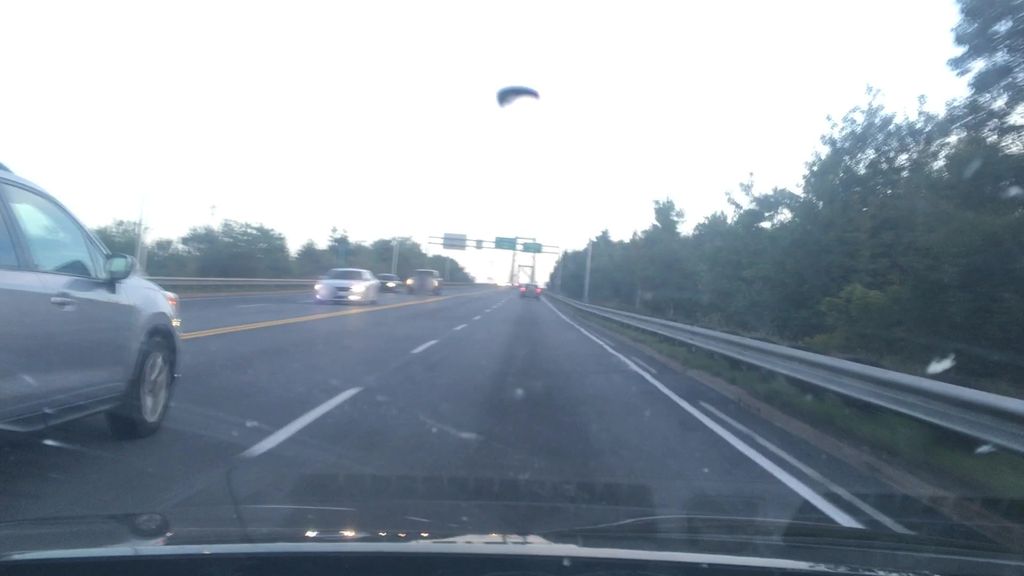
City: halifax